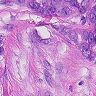
Metastatic tissue present: yes